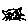
Label: cat